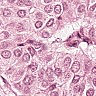
Metastatic tissue present: yes